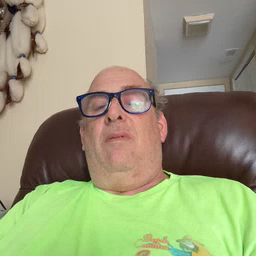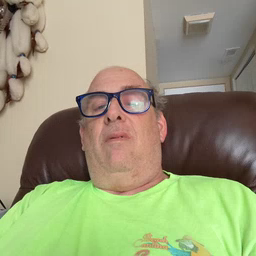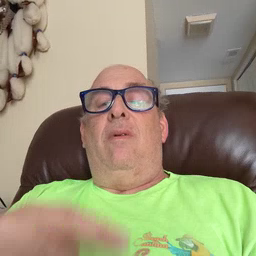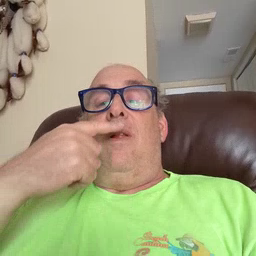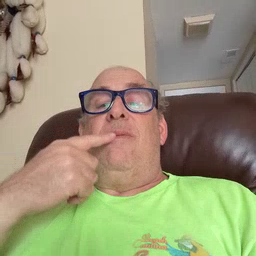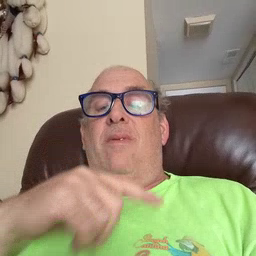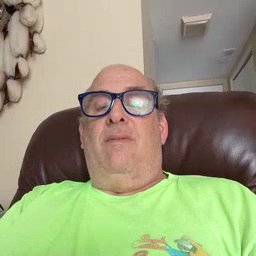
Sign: lips